Field crop: tomato
Growth stage: 1
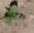
Species: solanum